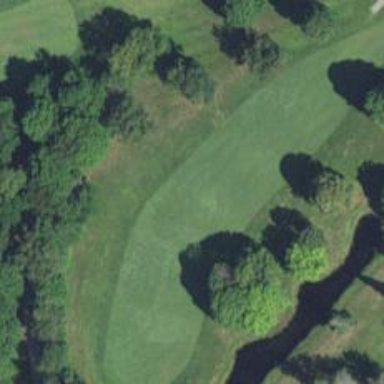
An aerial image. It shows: View of golf hole.